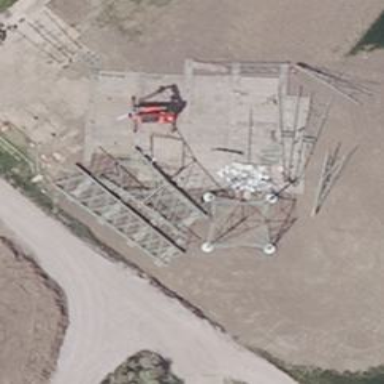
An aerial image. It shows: Lattice structure tower used for power transmission.